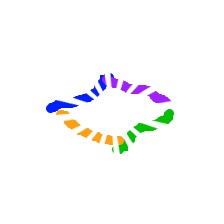
Shape: rhombus